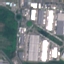
Land use / land cover: Industrial